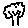
Label: tree